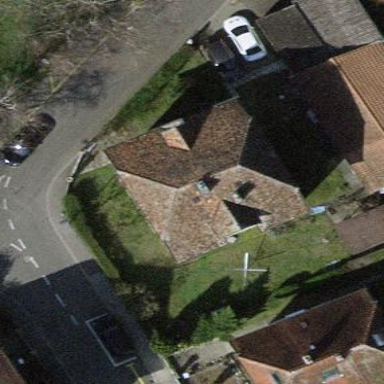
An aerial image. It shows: Detached building with half-hipped roof shape.